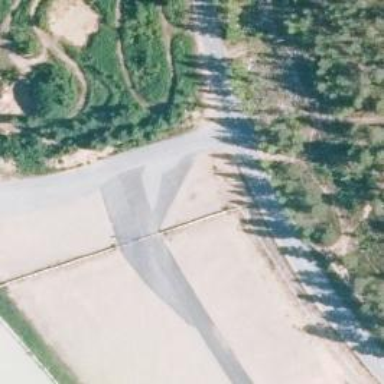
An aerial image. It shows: Raceway road.